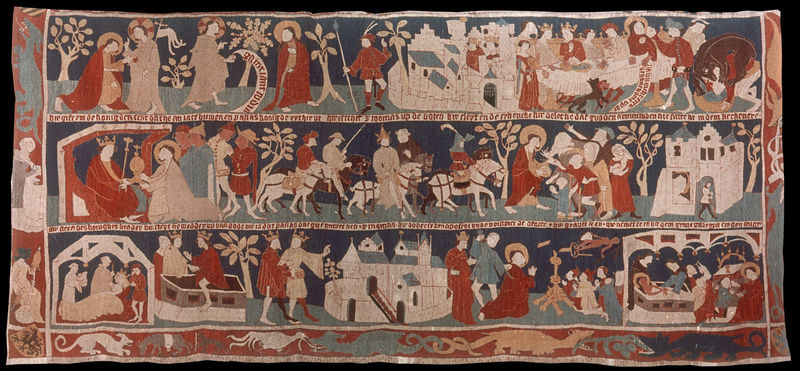
Titel: Thomas-Teppich
Institution: Wienhausen, Kloster
Schlagwörter: baum, blau, weiß, grün, menschen, stadt, bunt, pastell, zeichnung, haus, rot, schloss, tier, tiere, teppich, architektur, bibel, geschichte, rahmen, tot, toter, kirche, borte, krone, pferde, reiter, turm, schrift, dorf, figuren, könig, bordüre, wandteppich, tor, burg, illustration, tote, herrscher, ritter, wappen, christus, jesus, christlich, teufel, fabelwesen, speer, textil, szenen, grablegung, drachen, handschrift, bildergeschichte, biest, jesud, bibe